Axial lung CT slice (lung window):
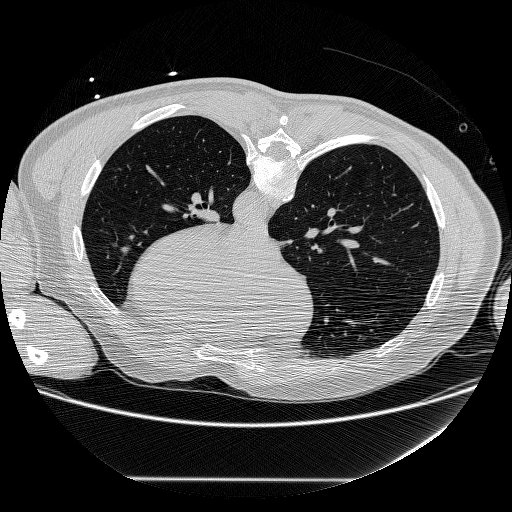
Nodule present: no